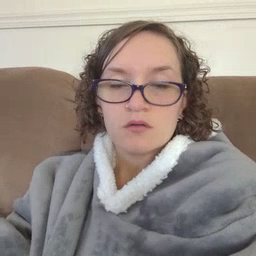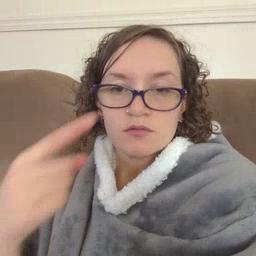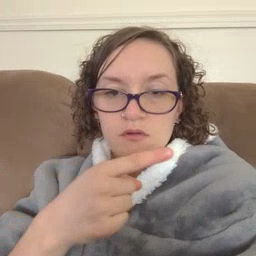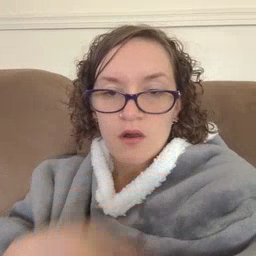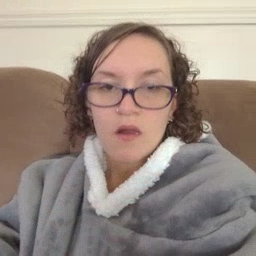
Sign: hesheit